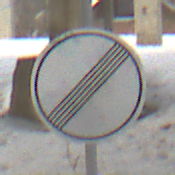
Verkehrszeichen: EndeSaemtlicherBegrenzungen
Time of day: MorningAfternoon
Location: Roofed (Suburban)
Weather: PartlyCloudy
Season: Winter
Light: Natural